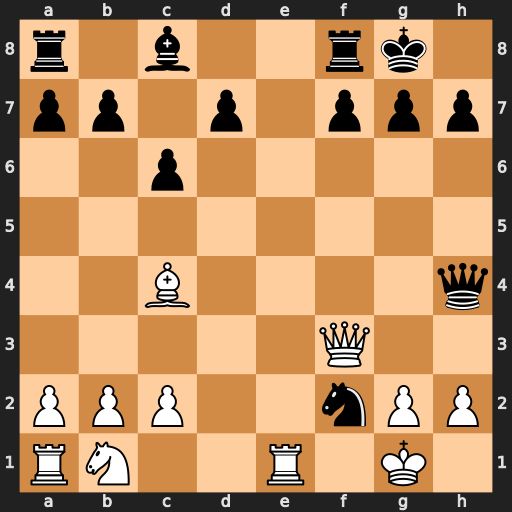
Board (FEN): r1b2rk1/pp1p1ppp/2p5/8/2B4q/5Q2/PPP2nPP/RN2R1K1
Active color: w
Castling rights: -
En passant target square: -
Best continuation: Qxf7+ Rxf7 Re8#